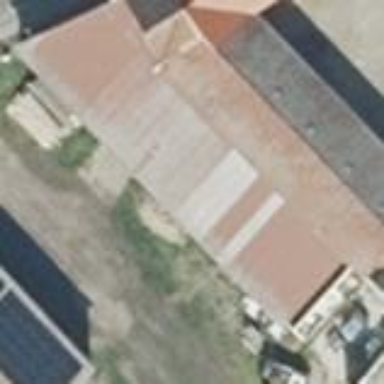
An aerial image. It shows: Stable with gray building and red skillion roof.